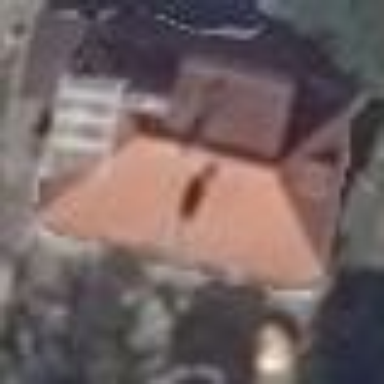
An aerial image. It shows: Building featuring apartments with half-hipped roof.